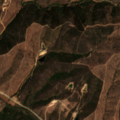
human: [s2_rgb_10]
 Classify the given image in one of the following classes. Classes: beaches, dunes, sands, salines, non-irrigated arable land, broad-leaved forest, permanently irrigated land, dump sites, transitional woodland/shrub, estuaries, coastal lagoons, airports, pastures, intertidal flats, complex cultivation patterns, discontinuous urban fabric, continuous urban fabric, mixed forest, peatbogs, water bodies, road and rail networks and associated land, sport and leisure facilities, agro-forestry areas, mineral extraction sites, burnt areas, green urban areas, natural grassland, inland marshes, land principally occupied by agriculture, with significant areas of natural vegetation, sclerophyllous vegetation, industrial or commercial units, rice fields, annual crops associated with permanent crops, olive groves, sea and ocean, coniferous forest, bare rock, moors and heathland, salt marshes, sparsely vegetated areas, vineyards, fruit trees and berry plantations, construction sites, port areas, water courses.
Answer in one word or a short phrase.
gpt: land principally occupied by agriculture, with significant areas of natural vegetation, broad-leaved forest, sclerophyllous vegetation, transitional woodland/shrub